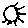
Label: sun